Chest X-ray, PA view. Patient: 47 years old, sex M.
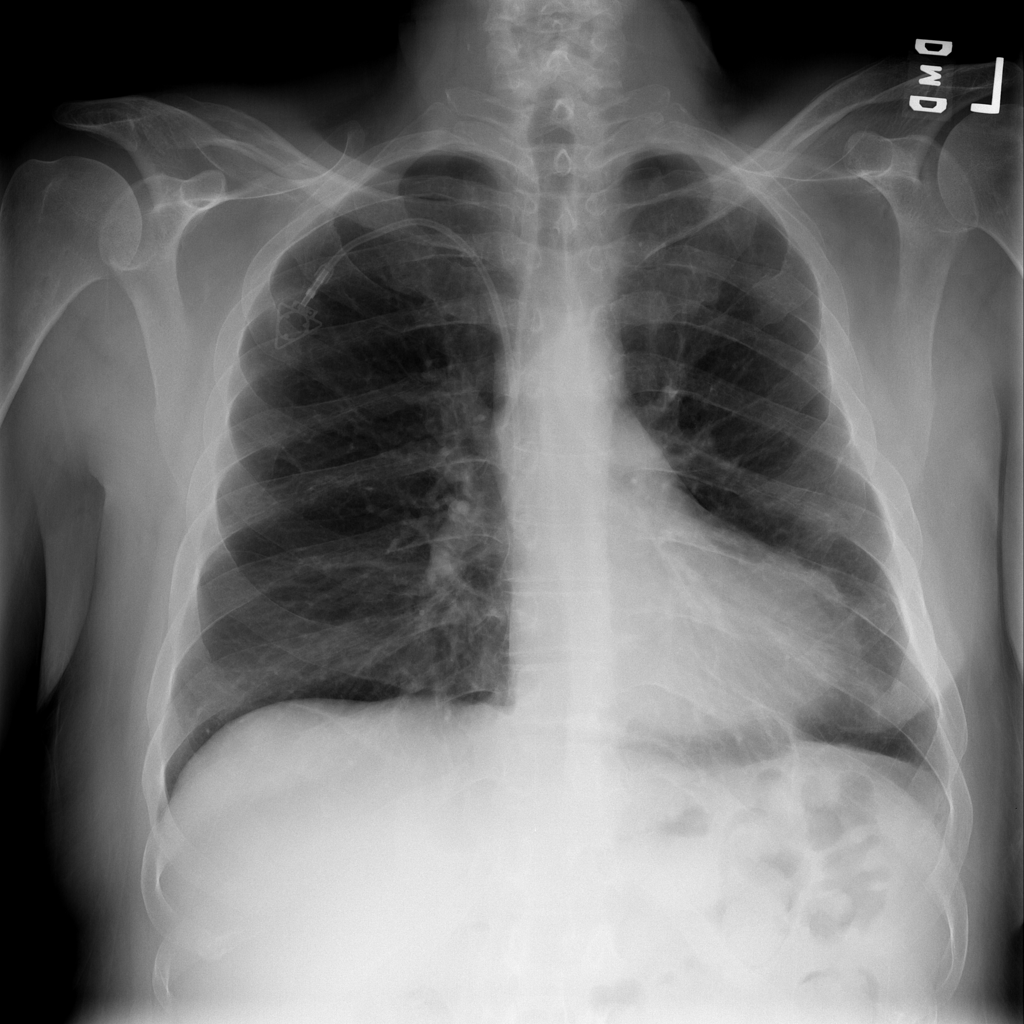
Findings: Atelectasis, Pleural_Thickening